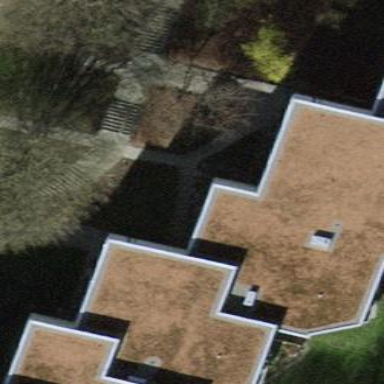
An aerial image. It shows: Apartment building with flat roof.